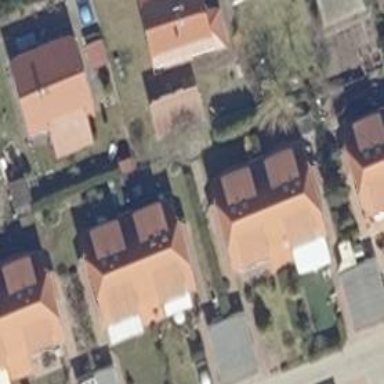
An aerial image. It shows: Terrace building with gabled roof.